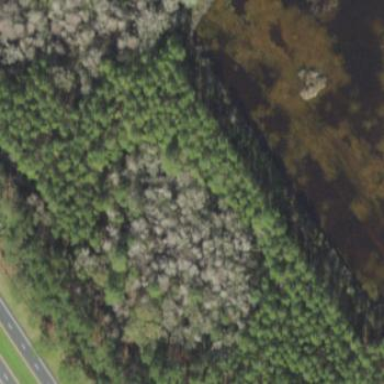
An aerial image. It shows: Swamp in wetland area.